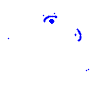
Particle: electron